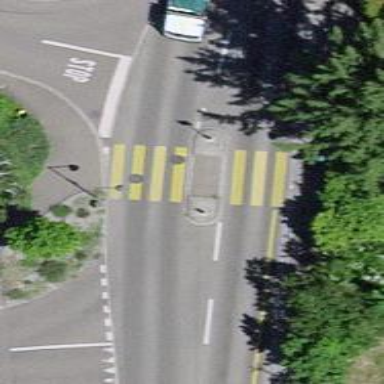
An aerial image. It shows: Zebra crossing on the road.